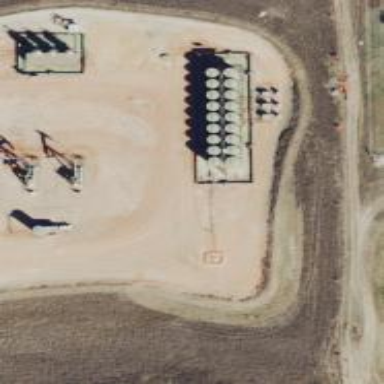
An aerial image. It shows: Storage tank that is man-made.